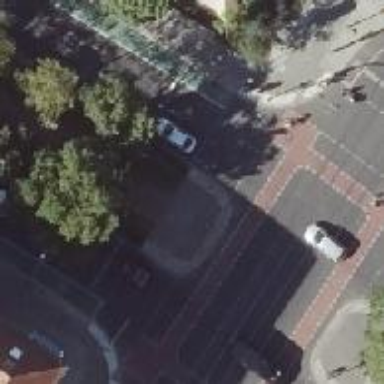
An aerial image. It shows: Road crossing with traffic signals and pedestrian island.